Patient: sex M, age 79
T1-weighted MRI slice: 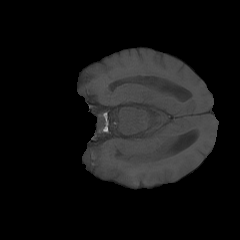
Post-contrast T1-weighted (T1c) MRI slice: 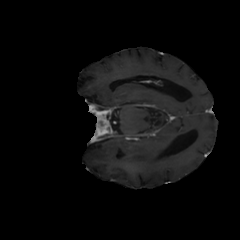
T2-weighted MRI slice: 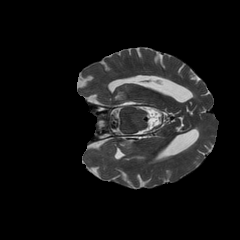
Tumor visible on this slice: no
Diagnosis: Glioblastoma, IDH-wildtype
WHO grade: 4